Question: since WPF has no month calendar that allows displaying multiple months I am trying to use the classic WindowsForms MonthCalendar inside a WindowsFormsHost.
Doing this in a "normal" WPF window works fine. I am trying to use a templated window with WindowChrome. The result looks like the MonthCalendar has an opacity value of 0.5 although it hasn't (left/first picture) In the VS designer it looks as expected (right/second picture)

How can I get rid of this effect?
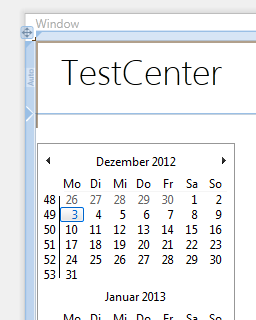
Answer: '''
<WindowChrome GlassFrameThickness="0"/>
'''
If your 'GlassFrameThickness' is set to -1 (or some other value that results in the inner glass border being large enough to underlay the control) the WindowsFormsHost picks up the glassy transparency.